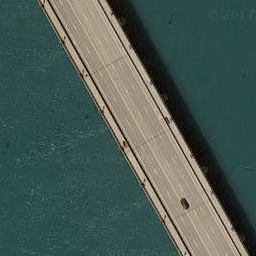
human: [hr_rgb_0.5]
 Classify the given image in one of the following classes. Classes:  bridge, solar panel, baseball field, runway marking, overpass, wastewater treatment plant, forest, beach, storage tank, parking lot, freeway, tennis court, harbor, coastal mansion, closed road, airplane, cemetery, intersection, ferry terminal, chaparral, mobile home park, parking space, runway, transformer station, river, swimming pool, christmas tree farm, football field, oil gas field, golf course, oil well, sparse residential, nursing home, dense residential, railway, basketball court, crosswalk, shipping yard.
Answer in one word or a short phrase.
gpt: bridge